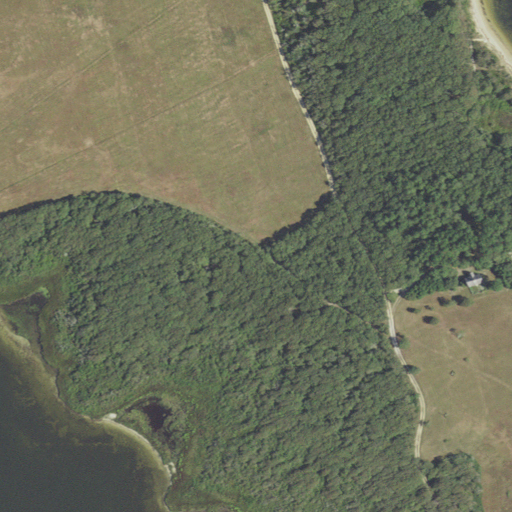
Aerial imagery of isthmus in Massachusetts named Jobs Neck containing grassland, woody wetlands, shrub, deciduous forest, herbaceous wetlands, open development, open water, evergreen forest, mixed forest, low intensity development, barren land, and medium intensity development